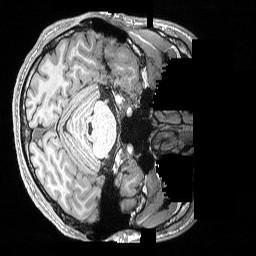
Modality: T1w
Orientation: axial
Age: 29
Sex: male
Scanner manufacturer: siemens
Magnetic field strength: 3 T
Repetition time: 2.17 s
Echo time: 0.00169 s